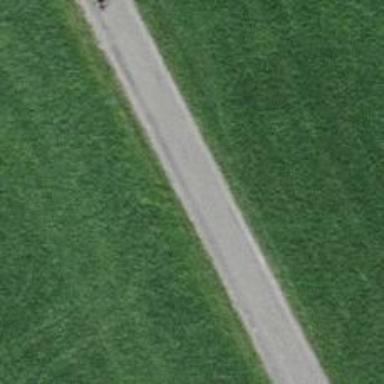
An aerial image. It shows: Paved driveway with excellent grade quality.